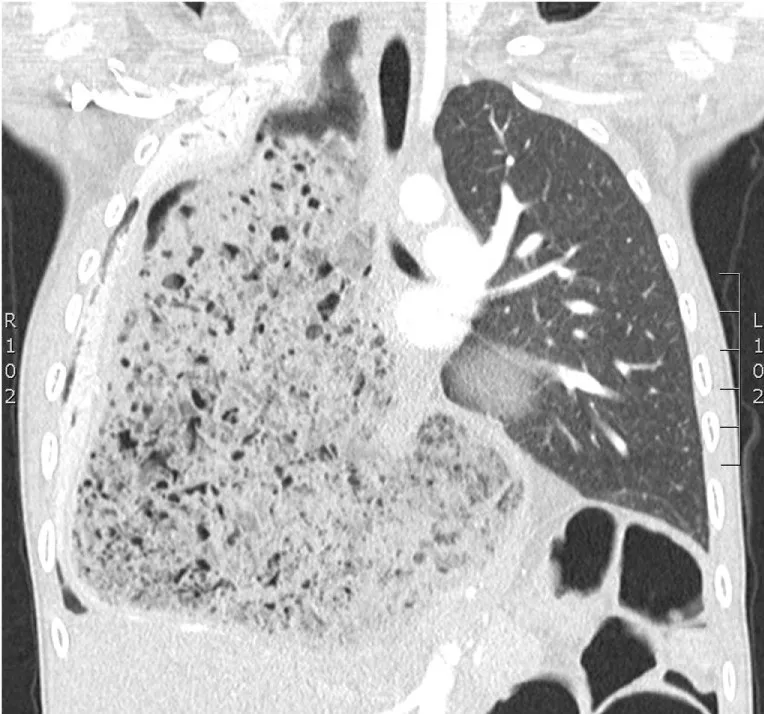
Coronal section of chest CT scan. Gross distension of the stomach and a giant bezoar containing gas and food debris causing unusual patterning in the right hemithorax.
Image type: radiology (ct)